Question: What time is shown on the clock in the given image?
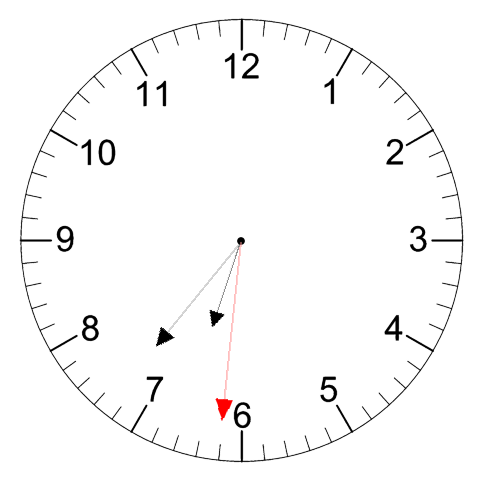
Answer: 06:36:31